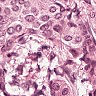
Metastatic tissue present: yes